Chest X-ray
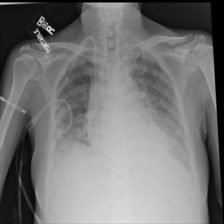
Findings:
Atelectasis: negative
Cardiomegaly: negative
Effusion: negative
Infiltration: positive
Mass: negative
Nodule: negative
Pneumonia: negative
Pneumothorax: negative
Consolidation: negative
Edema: negative
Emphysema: negative
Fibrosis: negative
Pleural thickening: negative
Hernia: negative